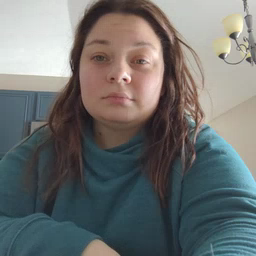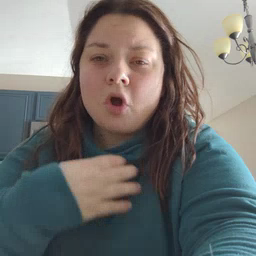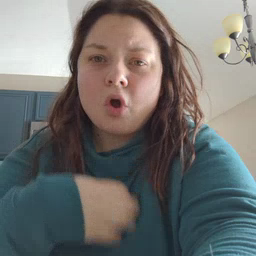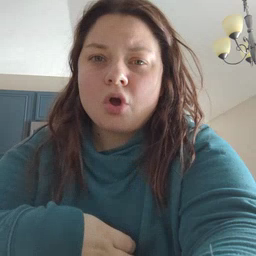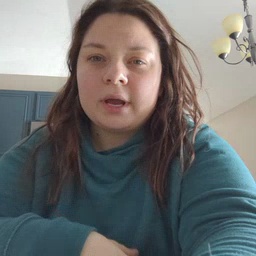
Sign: hungry